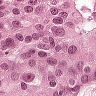
Metastatic tissue present: yes